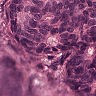
Metastatic tissue present: yes